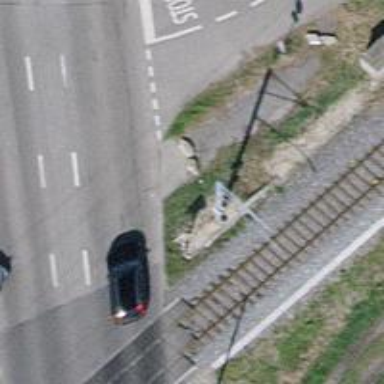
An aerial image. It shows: Block barrier.